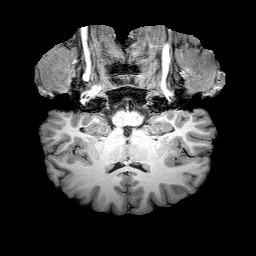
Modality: T1w
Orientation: sagittal
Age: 17
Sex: male
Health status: healthy